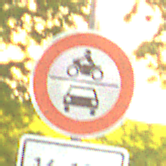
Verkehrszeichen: VerbotKraftfahrzeuge
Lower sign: ZeitangabenOhneBeschraenkungAufWochentage1
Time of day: SunriseSunset
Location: Outdoor (RoadRail)
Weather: Clear
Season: NotSpecified
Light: Natural